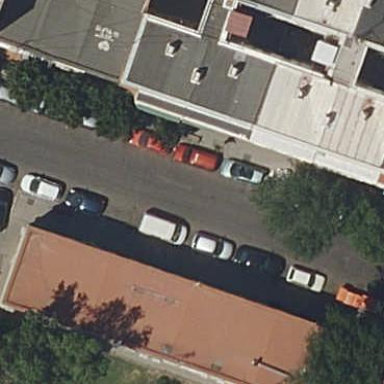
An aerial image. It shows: Commercial building.